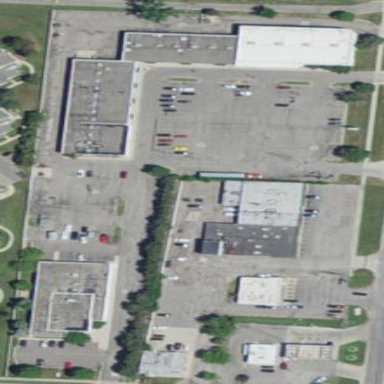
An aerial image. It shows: Retail area.